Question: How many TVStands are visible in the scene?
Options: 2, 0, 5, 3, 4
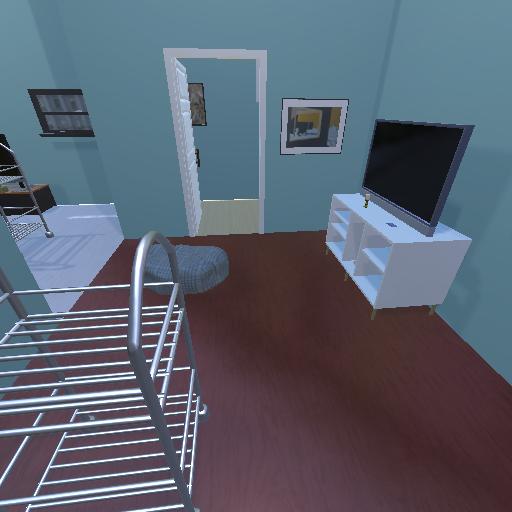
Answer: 2